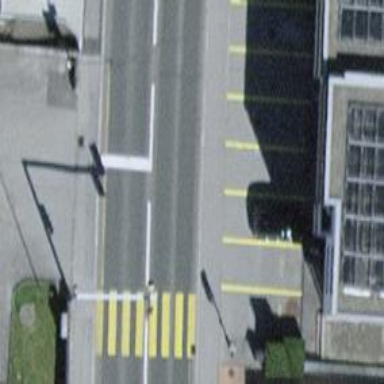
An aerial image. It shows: Road with traffic signals.